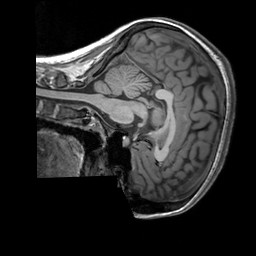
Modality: T1w
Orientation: sagittal
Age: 22
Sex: female
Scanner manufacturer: siemens
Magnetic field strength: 3 T
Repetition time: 2.3 s
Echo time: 0.00303 s